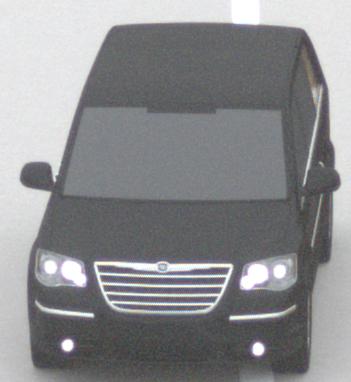
Make: Chrysler
Model: Grand Voyager 3.8
Detailed model: Grand Voyager
Model produced from: 2008/03
Model produced until: 2010/12
Doors: 5
Color: black
Road condition: dry road
Daytime: midday
Contrast: low contrast